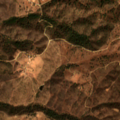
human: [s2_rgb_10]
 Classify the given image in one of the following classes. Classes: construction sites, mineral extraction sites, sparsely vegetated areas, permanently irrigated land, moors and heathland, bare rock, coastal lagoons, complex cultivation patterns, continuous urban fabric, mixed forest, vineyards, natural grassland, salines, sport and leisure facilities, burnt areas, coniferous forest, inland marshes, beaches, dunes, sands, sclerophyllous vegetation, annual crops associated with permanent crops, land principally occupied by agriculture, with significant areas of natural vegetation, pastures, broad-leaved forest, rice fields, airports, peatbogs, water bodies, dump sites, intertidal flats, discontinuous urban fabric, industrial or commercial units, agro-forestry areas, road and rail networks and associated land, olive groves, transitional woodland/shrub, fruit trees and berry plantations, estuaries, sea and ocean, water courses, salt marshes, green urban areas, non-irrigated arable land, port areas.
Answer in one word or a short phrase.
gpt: agro-forestry areas, broad-leaved forest, transitional woodland/shrub